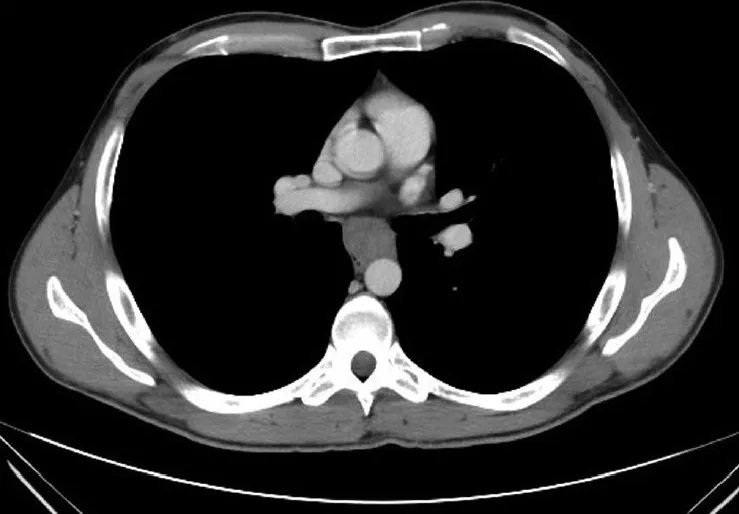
CT scan at the level of the carina showing leiomyoma.
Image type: radiology (ct)